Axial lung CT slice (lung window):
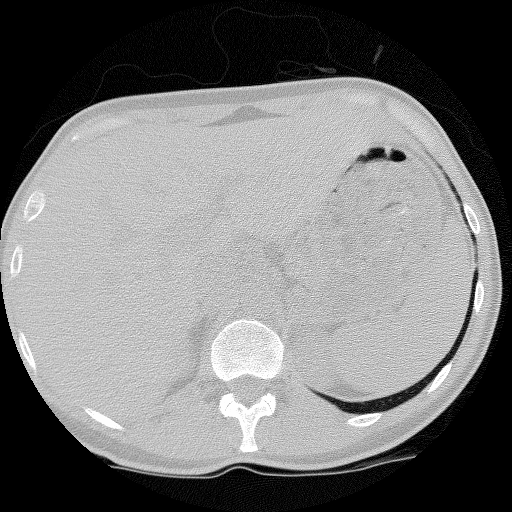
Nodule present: no